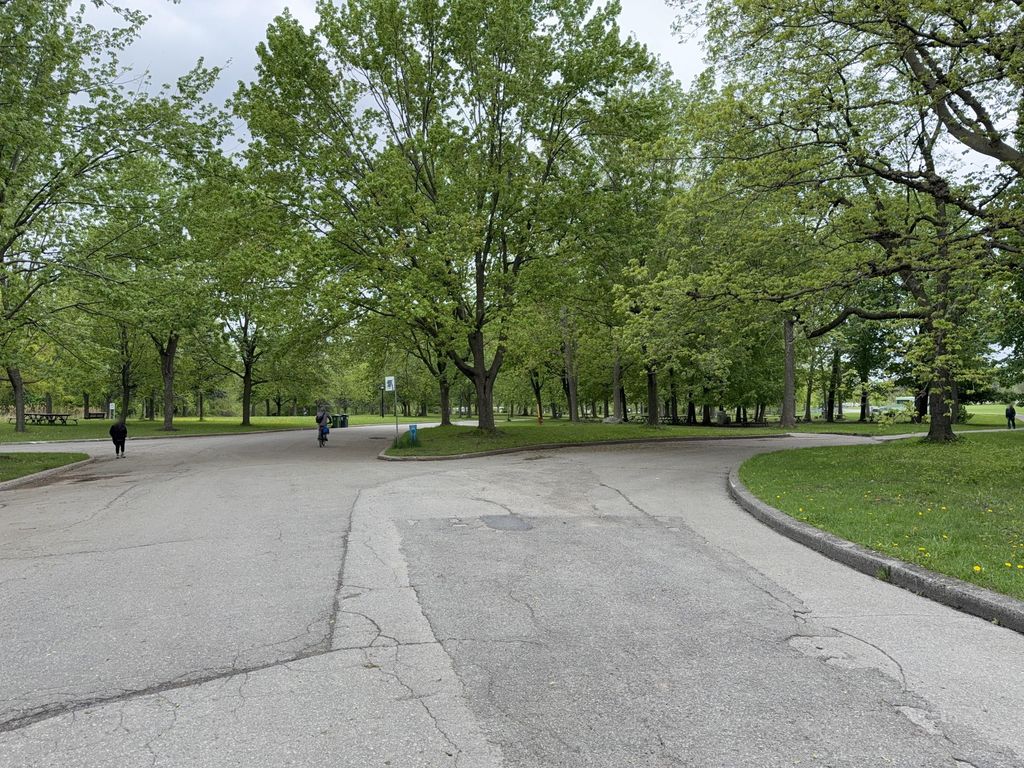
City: montreal